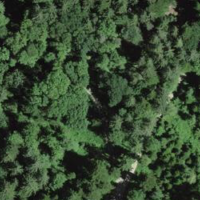
EUNIS habitat code: 41
Species observed at this site:
Vicia sepium